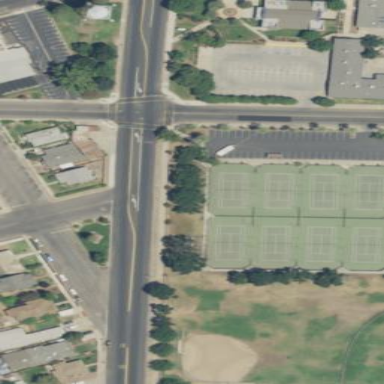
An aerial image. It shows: Pitch designated for paddle tennis.